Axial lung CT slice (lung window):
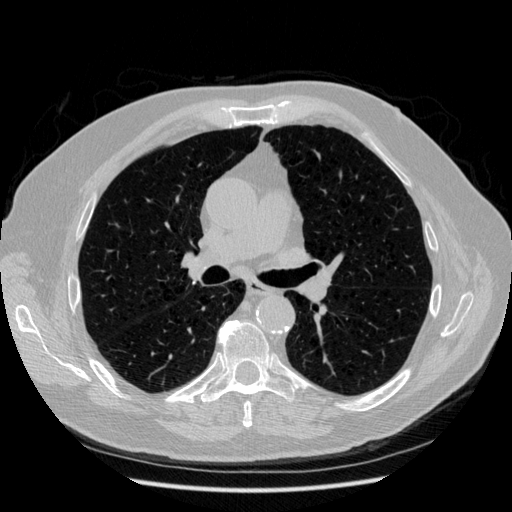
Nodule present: no